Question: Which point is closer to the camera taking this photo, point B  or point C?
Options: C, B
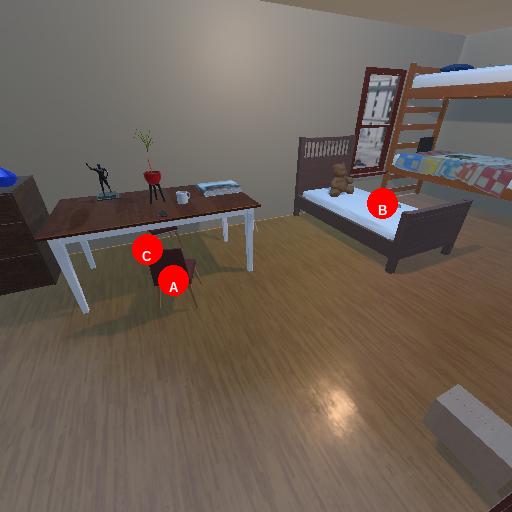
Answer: C